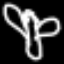
Label: angel